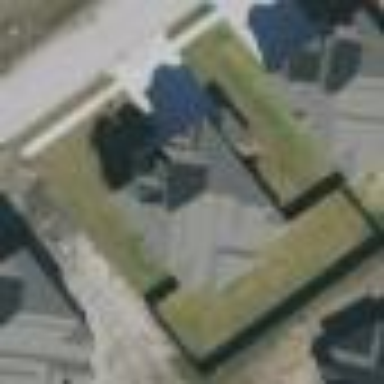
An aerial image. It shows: Residential plot of land.